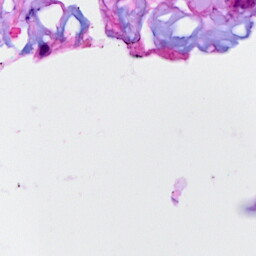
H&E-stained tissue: Breast